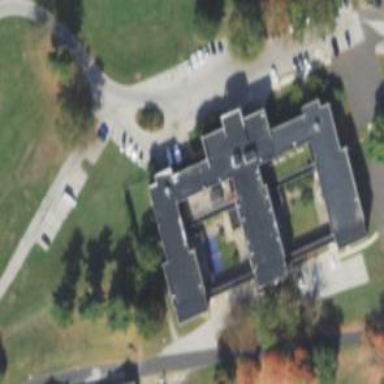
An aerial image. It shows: Hospital.